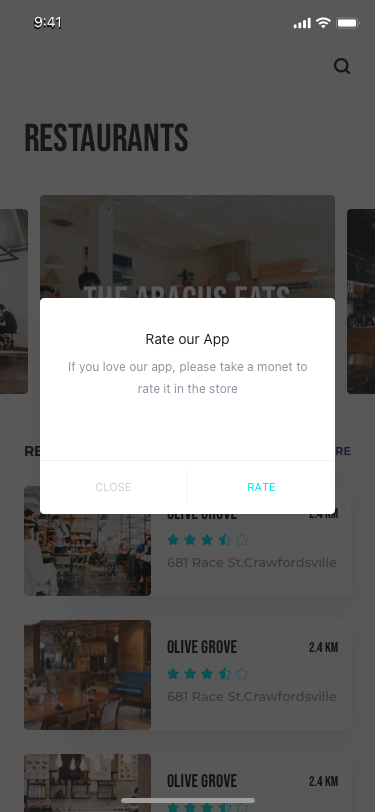
Text in this UI design:
Choose A Plan
If you love our app, please take a monet to rate it in the store
Rate our App
RATE
CLOSE
9:41